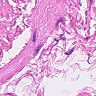
Metastatic tissue present: no